Question: I have a ViewPager that I want to take the full-screen, but it only takes part of it. How can I make it take the full-screen? Here's my code, notice that it is filled with many calls to make the layout take the full-screen, to no avail.
walkthrough_activity.xml:
'''
<?xml version="1.0" encoding="utf-8"?>
<RelativeLayout xmlns:android="http://schemas.android.com/apk/res/android"
android:layout_width="fill_parent"
android:layout_height="fill_parent" >
<android.support.v4.view.ViewPager
android:id="@+id/view_pager"
android:layout_width="fill_parent"
android:layout_height="fill_parent"
android:minWidth="1080dp"
android:minHeight="1920dp"/>
</RelativeLayout>
'''
walkthrough_single_view.xml:
'''
<?xml version="1.0" encoding="utf-8"?>
<ImageView xmlns:android="http://schemas.android.com/apk/res/android"
android:id="@+id/image_view"
android:layout_width="fill_parent"
android:layout_height="fill_parent" />
'''
WalkthroughActivity.java:
'''
package org.core.game.activities;
import org.core.game.Log;
import android.annotation.SuppressLint;
import android.app.Activity;
import android.content.Context;
import android.graphics.Point;
import android.os.Bundle;
import android.support.v4.view.PagerAdapter;
import android.support.v4.view.ViewPager;
import android.view.Display;
import android.view.LayoutInflater;
import android.view.View;
import android.view.ViewGroup;
import android.widget.ImageView;
import android.widget.RelativeLayout;
import android.widget.RelativeLayout.LayoutParams;
public class WalkthroughActivity extends Activity
{
private static final int MAX_VIEWS = 1;
ViewPager mViewPager;
@Override
protected void onCreate(Bundle savedInstanceState)
{
super.onCreate(savedInstanceState);
setContentView(R.layout.walkthrough_activity);
getWindow().setLayout(Main.screenWidth, Main.screenHeight);
mViewPager = (ViewPager) findViewById(R.id.view_pager);
mViewPager.setAdapter(new WalkthroughPagerAdapter());
mViewPager.setOnPageChangeListener(new WalkthroughPageChangeListener());
mViewPager.setX(0);
mViewPager.setY(0);
Display display = getWindowManager().getDefaultDisplay();
Point size = new Point();
display.getSize(size);
int width = size.x;
int height = width;
LayoutParams lp = new LayoutParams(width, height);
mViewPager.setLayoutParams(lp);
}
class WalkthroughPagerAdapter extends PagerAdapter
{
@Override
public int getCount()
{
return MAX_VIEWS;
}
@Override
public boolean isViewFromObject(View view, Object object)
{
return view == (View) object;
}
@SuppressLint("InflateParams")
@Override
public Object instantiateItem(View container, int position)
{
Log.e("instantiateItem(" + position + ");");
LayoutInflater inflater = (LayoutInflater) getSystemService(Context.LAYOUT_INFLATER_SERVICE);
View imageViewContainer = inflater.inflate(R.layout.walkthrough_single_view, null);
ImageView imageView = (ImageView) imageViewContainer.findViewById(R.id.image_view);
imageView.setScaleType(ImageView.ScaleType.CENTER_CROP);
imageView.setAdjustViewBounds(true);
Display display = getWindowManager().getDefaultDisplay();
Point size = new Point();
display.getSize(size);
int width = size.x;
int height = width;
imageView.setLayoutParams(new ViewGroup.LayoutParams(width, ViewGroup.LayoutParams.FILL_PARENT));
RelativeLayout.LayoutParams layoutParams = new RelativeLayout.LayoutParams(1080, 1920);
RelativeLayout.LayoutParams layoutParams = new RelativeLayout.LayoutParams(1080, 1920);
imageView.setLayoutParams(layoutParams);
switch (position)
{
case 0:
imageView.setImageResource(R.drawable.should_be_full_screen);
break;
}
((ViewPager) container).addView(imageViewContainer, 0);
return imageViewContainer;
}
@Override
public void destroyItem(ViewGroup container, int position, Object object)
{
((ViewPager) container).removeView((View) object);
}
}
}
'''
And this is how it looks (the image is 1080*1920):

I basically want to do a mini tutorial. One page with images, one page with a movie. What do you think is the best way?
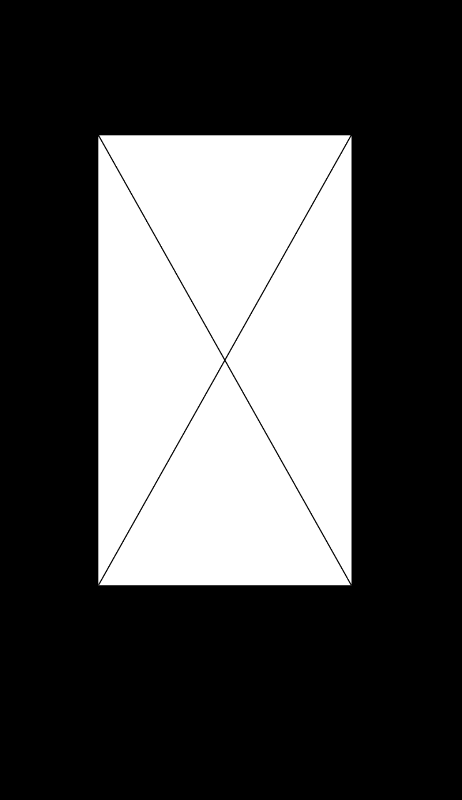
Answer: I feel so stupid... Notice that in my onCreate I have 'getWindow().setLayout(Main.screenWidth, Main.screenHeight)' Annoyingly I made 'Main.screenHeight)' to be 75 % :( Removing it fixed my problem.